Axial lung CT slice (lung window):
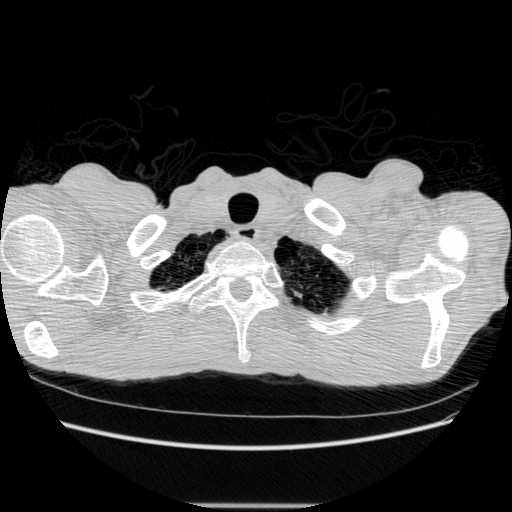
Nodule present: no